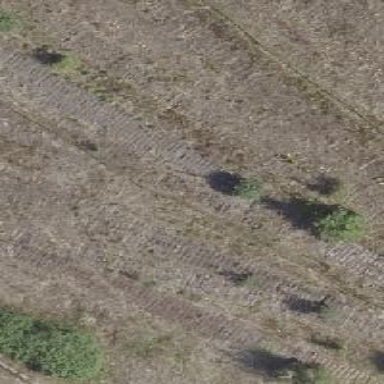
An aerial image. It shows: Abandoned railway.